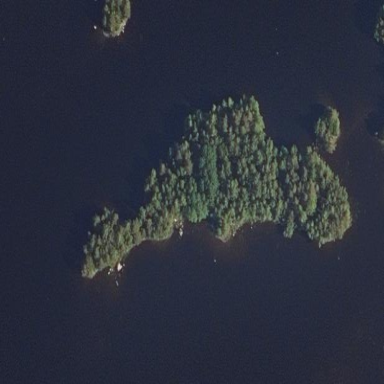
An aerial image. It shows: Islet.